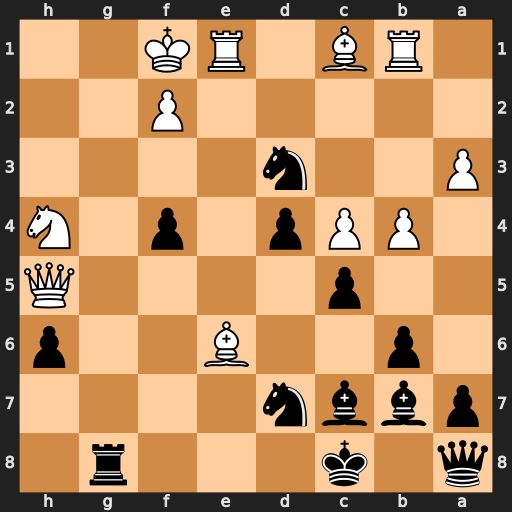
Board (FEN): q1k3r1/pbbn4/1p2B2p/2p4Q/1PPp1p1N/P2n4/5P2/1RB1RK2
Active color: b
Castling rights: -
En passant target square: -
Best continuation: Bg2+ Kg1 Bf3+ Bxg8 Bxh5